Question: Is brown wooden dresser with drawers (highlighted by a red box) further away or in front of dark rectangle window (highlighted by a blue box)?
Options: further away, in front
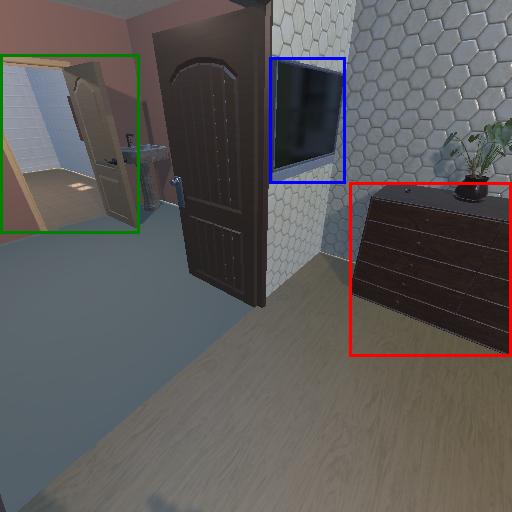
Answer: further away